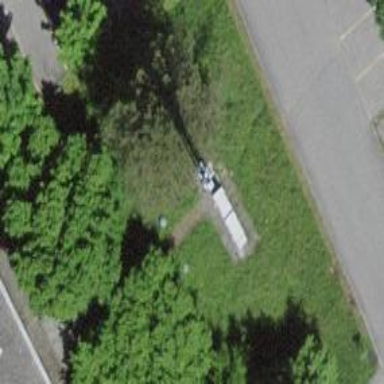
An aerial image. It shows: Communication mast tower.